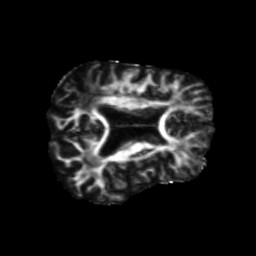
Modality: FA
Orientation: axial
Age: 73
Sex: female
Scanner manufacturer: siemens
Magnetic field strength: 3 T
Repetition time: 5.25 s
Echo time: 0.08 s